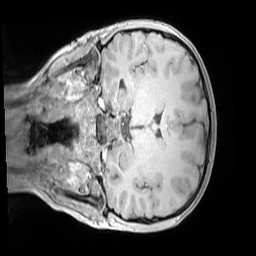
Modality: MP2RAGE
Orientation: coronal
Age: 9
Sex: male
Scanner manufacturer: siemens
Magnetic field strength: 3 T
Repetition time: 4 s
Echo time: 0.00303 s